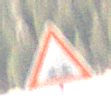
Verkehrszeichen: UnebeneFahrbahn
Umgebung: Outdoor, Nature
Tageszeit: Midday
Wetter: PartlyCloudy
Licht: Natural
Jahreszeit: NotSpecified
Kontrast: HighContrast